Question: How can I simply change the order of the navbar header list elements without changing the order in the toggle navigation menu. <URL>

'My Code Is:'
'''
<nav class="navbar navbar-inverse">
<div class="container-fluid">
<div class="navbar-header">
<button type="button" class="navbar-toggle collapsed" data-toggle="collapse" data-target="#inverseNavbar1" aria-expanded="false">
<span class="sr-only">Toggle navigation</span>
<span class="icon-bar"></span>
<span class="icon-bar"></span>
<span class="icon-bar"></span>
</button>
<a class="navbar-brand" href="#">Brand</a></div>
<div class="collapse navbar-collapse" id="inverseNavbar1">
<ul class="nav navbar-nav navbar-right">
<li><a href="#">Link 1</a></li>
<li><a href="#">Link 2</a></li>
<li><a href="#">Link 3</a></li>
<li><a href="#">Link 4</a></li>
</ul>
</div>
'''
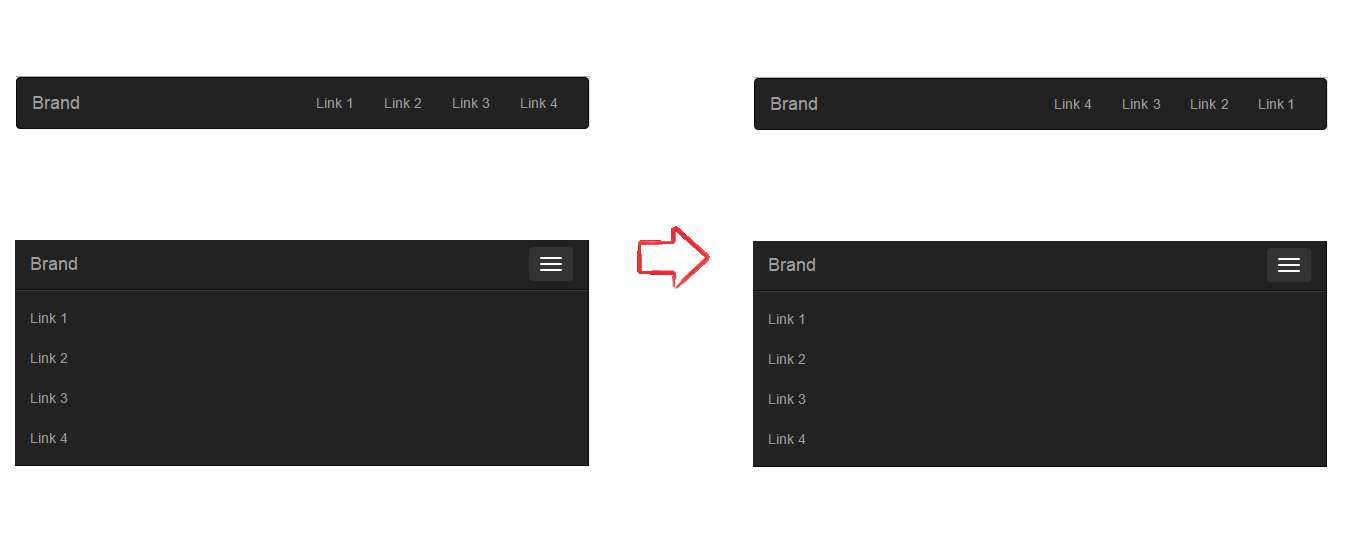
Answer: There isn't really a good way to re-order the menu items. However, in your example you can add a 'float: right' to Link1 when the screen is larger than 768px (Bootstrap's breakpoint for the mobile toggle menu).
<URL>
'''
<li class="float-right"><a href="#">Link 1</a></li>
@media(min-width: 768px) {
.navbar .navbar-nav .float-right {
float: right;
}
}
'''
- This solution is specific to your example. It would be tough using float to completely re-order all of your links.